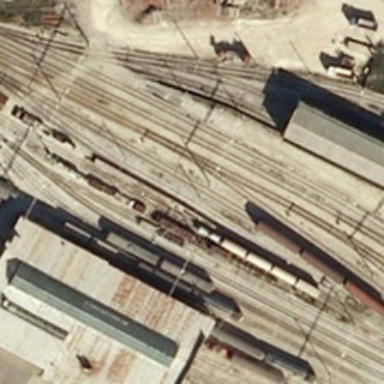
Several buildings are near a railway station .